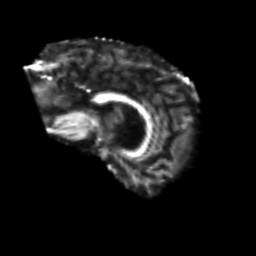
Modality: FA
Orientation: sagittal
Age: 76
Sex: female
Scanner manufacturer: siemens
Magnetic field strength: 3 T
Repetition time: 4.987 s
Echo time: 0.0792 s